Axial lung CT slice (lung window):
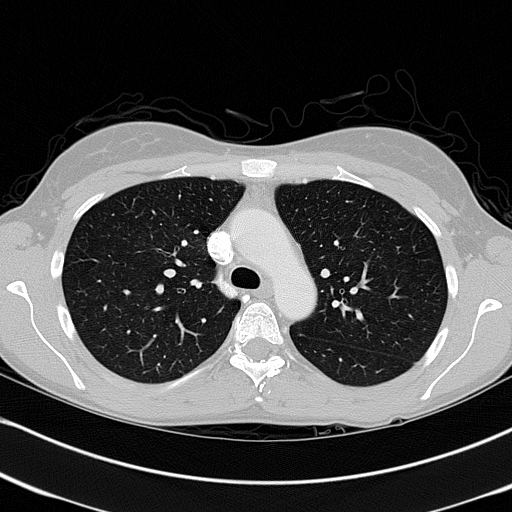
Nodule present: no